Field crop: tomato
Growth stage: 2
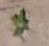
Species: solanum